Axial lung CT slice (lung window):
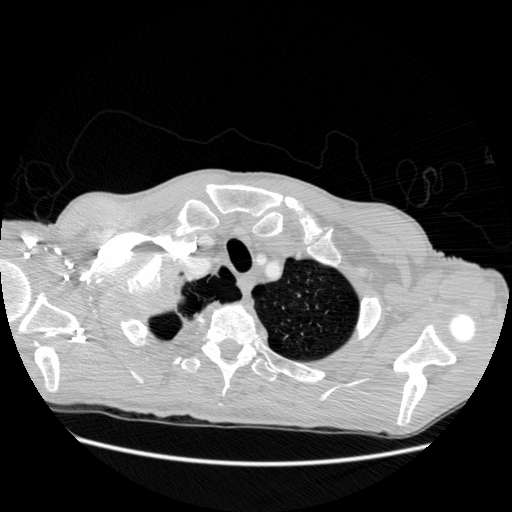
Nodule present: no